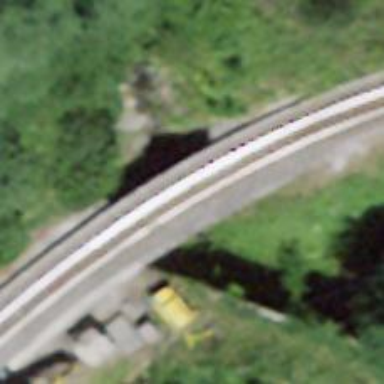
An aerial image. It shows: Narrow-gauge railway bridge with electrified tracks and single track passing over it.